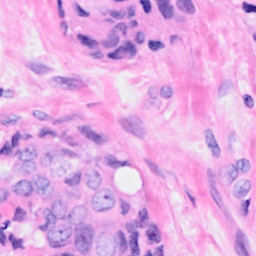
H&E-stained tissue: Breast